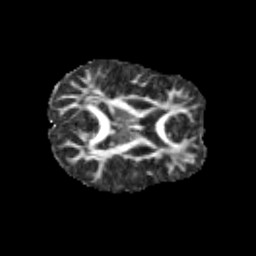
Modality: FA
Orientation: axial
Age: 12
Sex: male
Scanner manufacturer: siemens
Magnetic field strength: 3 T
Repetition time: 3.8 s
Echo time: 0.07 s